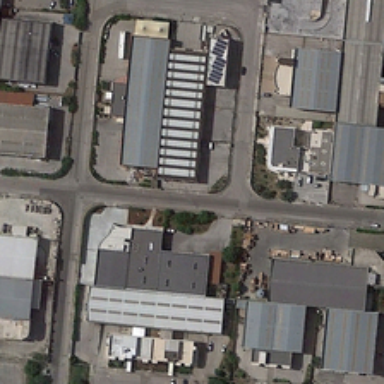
The industrial houses in the street are neatly arranged .